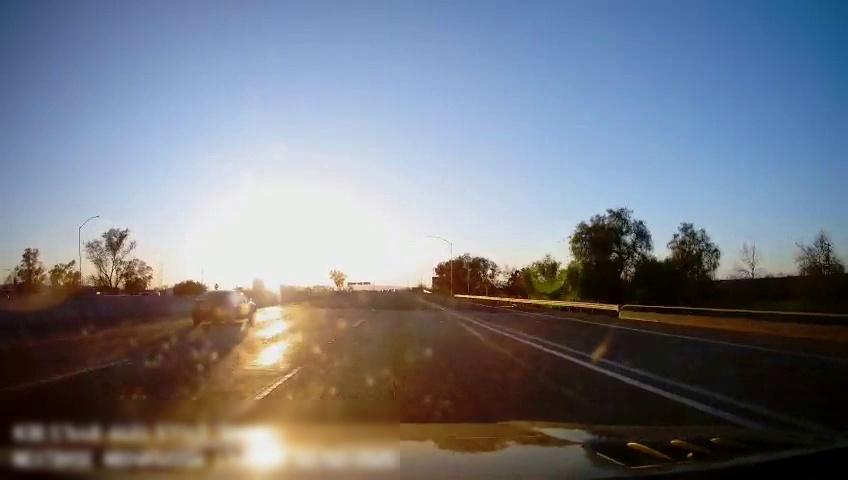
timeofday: Day
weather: Sunny
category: Drivable Space
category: Vehicles | Car
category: Vehicles | SUV
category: Lanes | Alternate Lane
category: Lanes | Current Lane
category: Lanes | Current Lane
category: Lanes | Current Lane
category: Lanes | Alternate Lane
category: Lanes | Current Lane